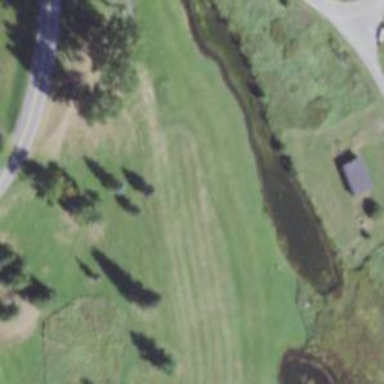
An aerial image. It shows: Picturesque scene of golf course with lateral water hazard.